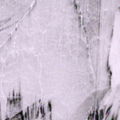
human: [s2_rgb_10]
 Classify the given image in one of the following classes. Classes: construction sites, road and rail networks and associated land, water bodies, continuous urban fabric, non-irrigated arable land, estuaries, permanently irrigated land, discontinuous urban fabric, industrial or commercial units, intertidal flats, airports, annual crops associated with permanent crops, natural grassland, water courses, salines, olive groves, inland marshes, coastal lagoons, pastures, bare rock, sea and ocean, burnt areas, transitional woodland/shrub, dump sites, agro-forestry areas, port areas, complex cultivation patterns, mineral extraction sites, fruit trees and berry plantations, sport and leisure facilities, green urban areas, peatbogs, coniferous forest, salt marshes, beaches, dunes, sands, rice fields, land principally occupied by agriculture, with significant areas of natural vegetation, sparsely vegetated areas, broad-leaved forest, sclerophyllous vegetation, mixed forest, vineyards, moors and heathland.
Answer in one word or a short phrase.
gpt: sea and ocean